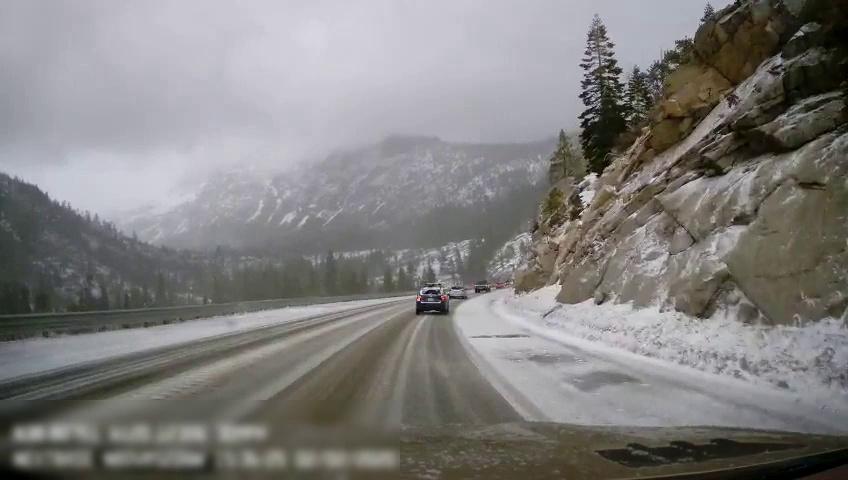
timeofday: Day
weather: Snowy
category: Drivable Space
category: Vehicles | Car
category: Vehicles | Truck
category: Vehicles | Car